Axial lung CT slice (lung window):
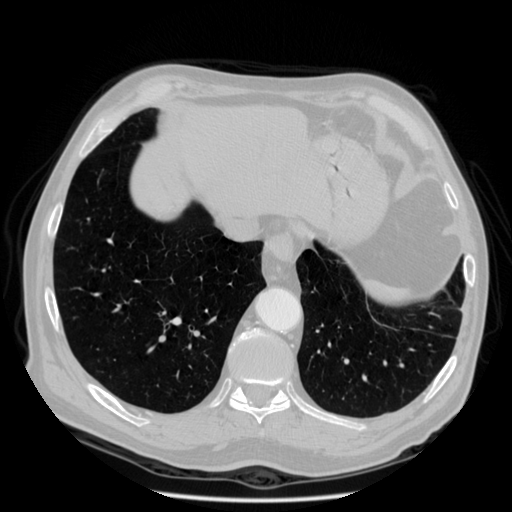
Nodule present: no